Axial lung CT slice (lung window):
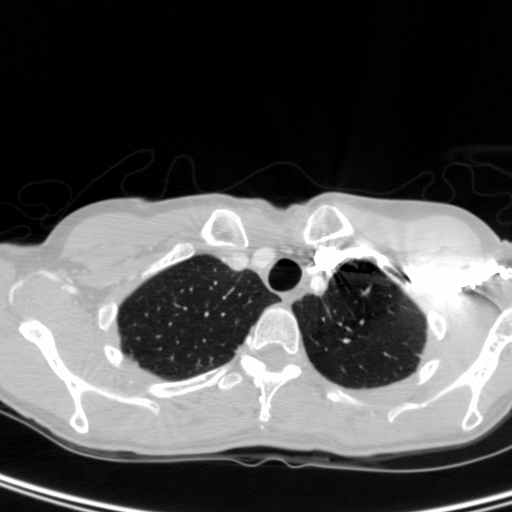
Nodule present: no